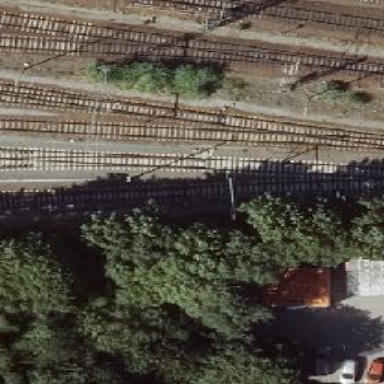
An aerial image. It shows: Railway switch.